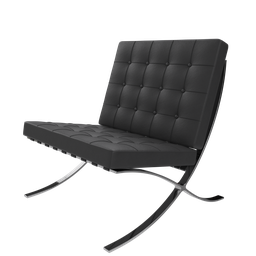
Label: furniture